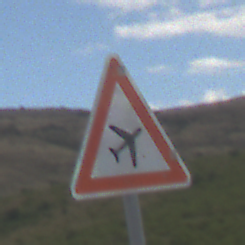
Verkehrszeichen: FlugbetriebLinks
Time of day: Midday
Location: Outdoor (Nature)
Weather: PartlyCloudy
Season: NotSpecified
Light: Natural